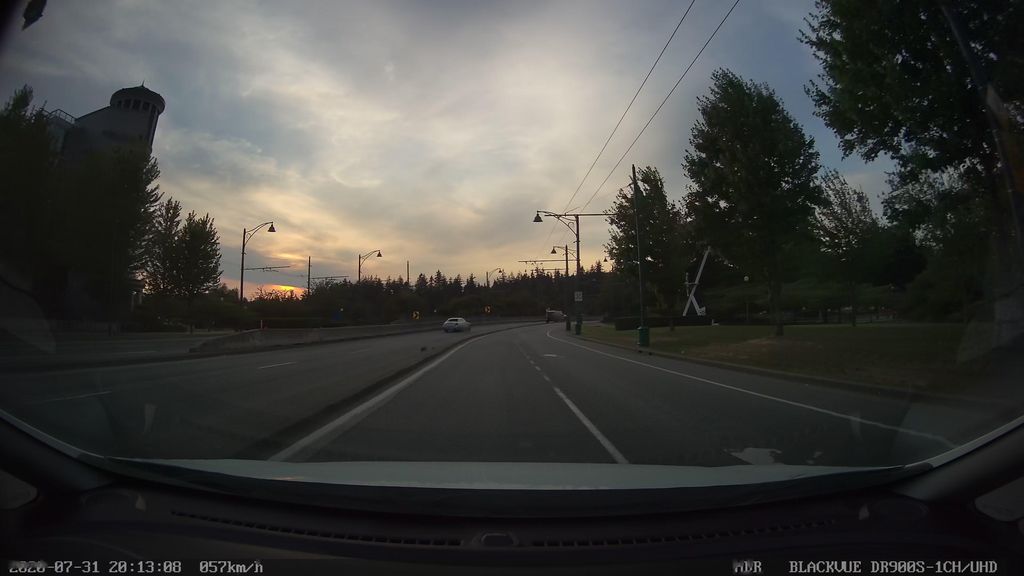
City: vancouver